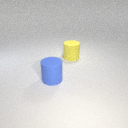
large yellow rubber cylinder behind large blue rubber cylinder